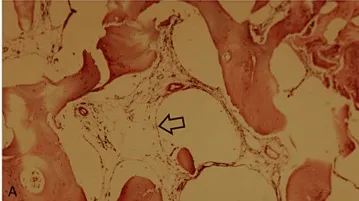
Histopathological image showing intraosseous hemangiolymphangioma (H&E 100x). . (A) Dilated vascular structures replacing the bony medullary space. Arrow indicates flat endothelium consistent with lymphatic vessels.
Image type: pathology (h&e)